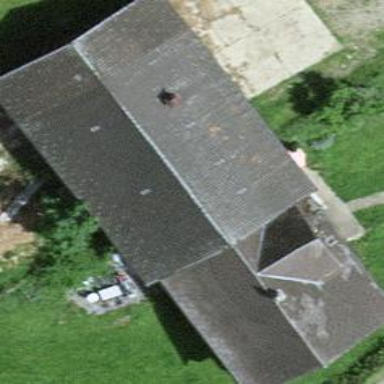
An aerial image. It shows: Gabled roof farm building.